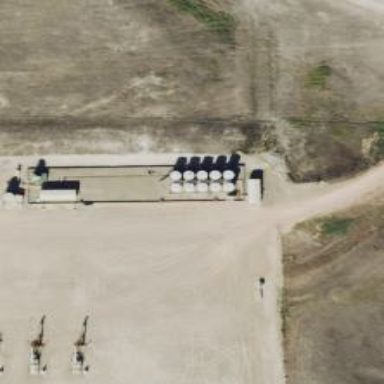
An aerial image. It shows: Storage tank that is man-made.